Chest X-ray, AP view. Patient: 58 years old, sex M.
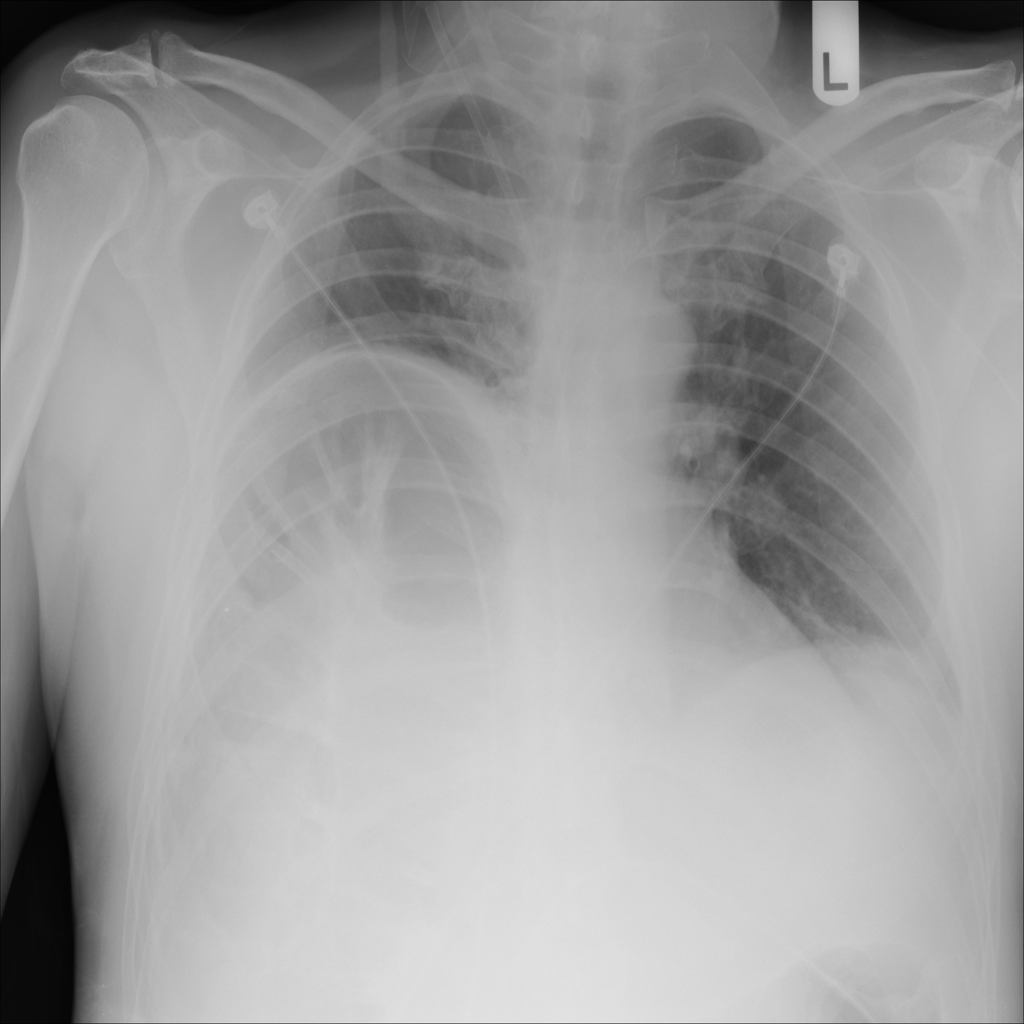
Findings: Atelectasis